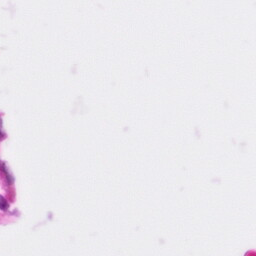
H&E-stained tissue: Pancreatic